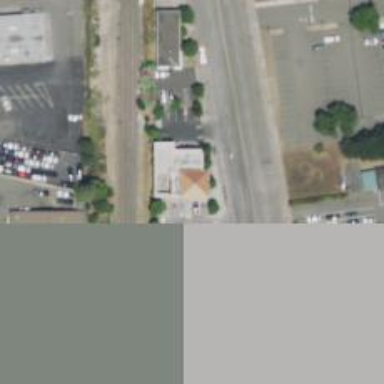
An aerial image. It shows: Convenience shop.